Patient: sex F, age 34
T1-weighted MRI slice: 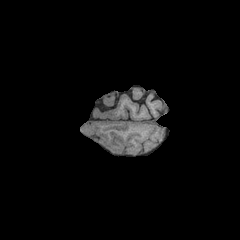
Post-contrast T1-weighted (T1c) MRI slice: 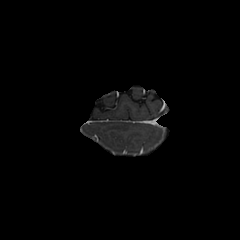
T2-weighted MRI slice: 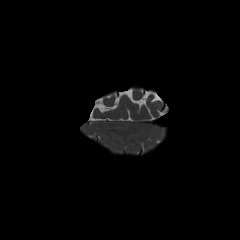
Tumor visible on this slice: no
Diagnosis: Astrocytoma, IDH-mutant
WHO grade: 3